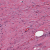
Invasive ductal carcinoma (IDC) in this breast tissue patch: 0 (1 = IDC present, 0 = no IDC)